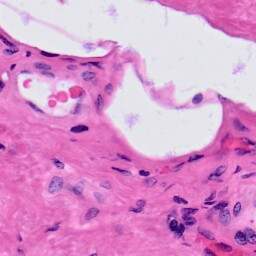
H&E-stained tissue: Prostate